Interaction volume radius: 5 \u00c5
Interaction volume height: 25 \u00c5
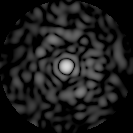
Disorder parameter: 0.8678